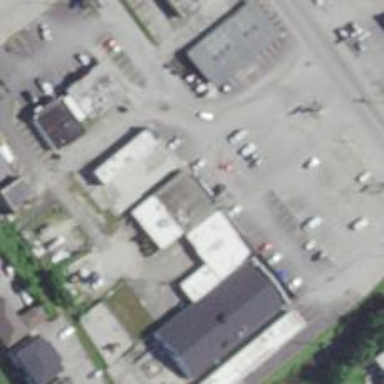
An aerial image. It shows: Marketplace.